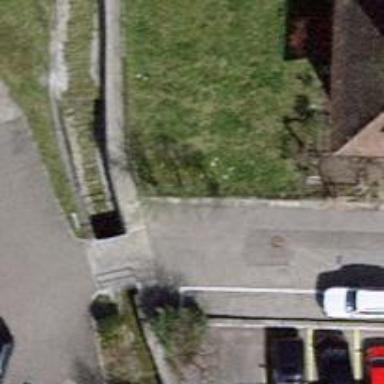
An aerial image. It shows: Concrete path.